Field crop: maize
Growth stage: 2
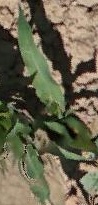
Species: maize